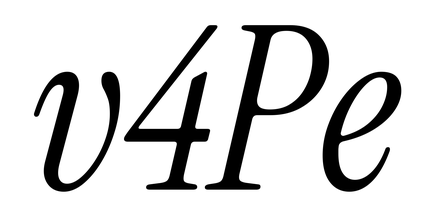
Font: InstrumentSerif-Italic